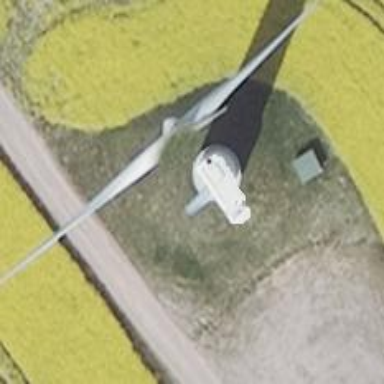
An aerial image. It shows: Wind generator in the form of horizontal axis wind turbine.